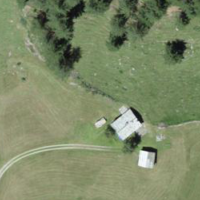
EUNIS habitat code: 26
Species observed at this site:
Sambucus racemosa